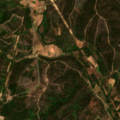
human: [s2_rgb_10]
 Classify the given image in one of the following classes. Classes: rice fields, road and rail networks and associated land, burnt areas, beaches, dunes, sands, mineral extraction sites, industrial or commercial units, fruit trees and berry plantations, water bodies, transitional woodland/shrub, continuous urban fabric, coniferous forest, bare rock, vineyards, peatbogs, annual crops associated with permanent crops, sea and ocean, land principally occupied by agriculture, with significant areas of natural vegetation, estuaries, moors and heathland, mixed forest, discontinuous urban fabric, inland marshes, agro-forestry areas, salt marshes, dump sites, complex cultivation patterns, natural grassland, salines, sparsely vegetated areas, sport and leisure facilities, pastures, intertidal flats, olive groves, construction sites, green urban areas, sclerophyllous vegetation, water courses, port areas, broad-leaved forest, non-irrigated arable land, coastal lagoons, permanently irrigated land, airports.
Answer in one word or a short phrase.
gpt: complex cultivation patterns, coniferous forest, transitional woodland/shrub